Question: I am working on an app which uses drag & drop on Images I can add any number of images in a relative layout. I am able to drag images, but only one at a time. Once i add new image, all the previous images are not touchable.
'''
public void addImage(Bitmap bmp)
{
ivtest= new ImageView(TabletActivity.this);
if(bmp!=null)
{
ivtest.setImageBitmap(bmp);
rlAddView.addView(ivtest, new LayoutParams(LayoutParams.FILL_PARENT, LayoutParams.FILL_PARENT));
bmp= null;
}
ivtest.setTag("sdjfjd");
ivtest.bringToFront();
ivtest.setScaleType(ScaleType.MATRIX);
ivtest.setOnTouchListener(this);
}
'''
this is code where i add a new image. The ivtest is an global imageView.
'''
public class TestImage extends View implements OnTouchListener
{
private ScaleGestureDetector mScaleDetector;
private float mScaleFactor = 1.f;
private Drawable mIcon;
private float mLastTouchX;
private static final int INVALID_POINTER_ID = -1;
// The 'active pointer' is the one currently moving our object.
private int mActivePointerId = INVALID_POINTER_ID;
private float mPosX;
private float mPosY;
private float mLastTouchY;
public TestImage(Context context, Drawable _micon)
{
super(context);
mIcon =_micon;
WindowManager wManager= (WindowManager)context.getSystemService(Context.WINDOW_SERVICE);
mIcon.setBounds((int)getPivotX(), (int)getPivotY(), mIcon.getIntrinsicWidth(),mIcon.getIntrinsicWidth());
// setOnTouchListener(this);
mScaleDetector = new ScaleGestureDetector(context, new ScaleListener());
}
@Override
public boolean onTouch(View view, MotionEvent ev)
{
mScaleDetector.onTouchEvent(ev);
final int action = ev.getAction();
switch (action & MotionEvent.ACTION_MASK) {
case MotionEvent.ACTION_DOWN:
{
final float x = ev.getX();
final float y = ev.getY();
mLastTouchX = x;
mLastTouchY = y;
mActivePointerId = ev.getPointerId(0);
break;
}
case MotionEvent.ACTION_MOVE: {
final int pointerIndex = ev.findPointerIndex(mActivePointerId);
final float x = ev.getX(pointerIndex);
final float y = ev.getY(pointerIndex);
// Only move if the ScaleGestureDetector isn't processing a gesture.
if (!mScaleDetector.isInProgress()) {
final float dx = x - mLastTouchX;
final float dy = y - mLastTouchY;
mPosX += dx;
mPosY += dy;
invalidate();
}
mLastTouchX = x;
mLastTouchY = y;
break;
}
case MotionEvent.ACTION_UP: {
mActivePointerId = INVALID_POINTER_ID;
break;
}
case MotionEvent.ACTION_CANCEL: {
mActivePointerId = INVALID_POINTER_ID;
break;
}
case MotionEvent.ACTION_POINTER_UP: {
final int pointerIndex = (ev.getAction() & MotionEvent.ACTION_POINTER_INDEX_MASK)
>> MotionEvent.ACTION_POINTER_INDEX_SHIFT;
final int pointerId = ev.getPointerId(pointerIndex);
if (pointerId == mActivePointerId) {
// This was our active pointer going up. Choose a new
// active pointer and adjust accordingly.
final int newPointerIndex = pointerIndex == 0 ? 1 : 0;
mLastTouchX = ev.getX(newPointerIndex);
mLastTouchY = ev.getY(newPointerIndex);
mActivePointerId = ev.getPointerId(newPointerIndex);
}
break;
}
}
return true;
}
@Override
public void onDraw(Canvas canvas) {
super.onDraw(canvas);
canvas.save();
canvas.translate(mPosX, mPosY);
canvas.scale(mScaleFactor, mScaleFactor);
mIcon.setBounds(0, 0, mIcon.getIntrinsicWidth(),mIcon.getIntrinsicWidth());
mIcon.draw(canvas);
canvas.restore();
}
private class ScaleListener extends ScaleGestureDetector.SimpleOnScaleGestureListener {
@Override
public boolean onScale(ScaleGestureDetector detector) {
mScaleFactor *= detector.getScaleFactor();
// Don't let the object get too small or too large.
mScaleFactor = Math.max(0.1f, Math.min(mScaleFactor, 5.0f));
invalidate();
return true;
}
}
'''
}
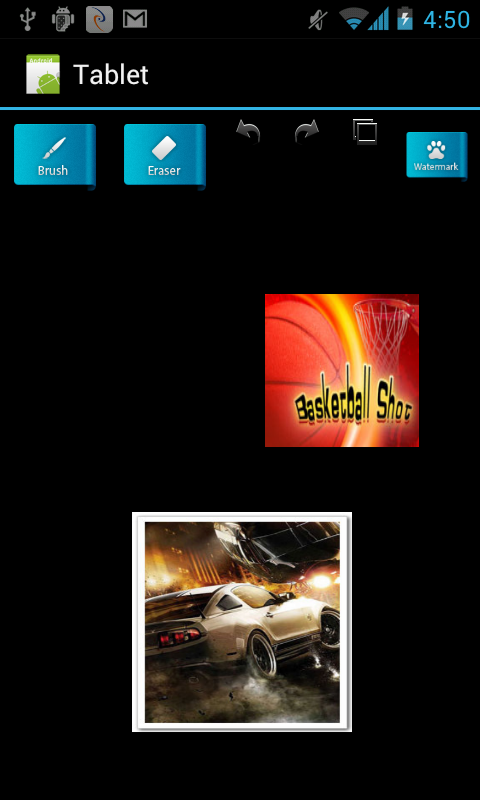
Answer: i have found the answer. This ia a library project which implement the drag-drop, rotation, scaling on a view.
<URL>